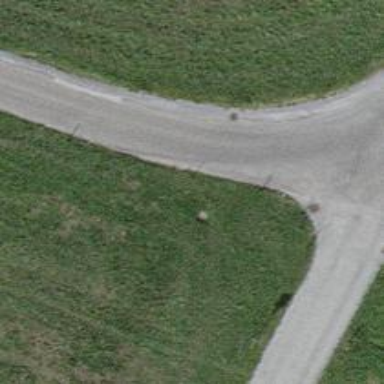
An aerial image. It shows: Unclassified road.